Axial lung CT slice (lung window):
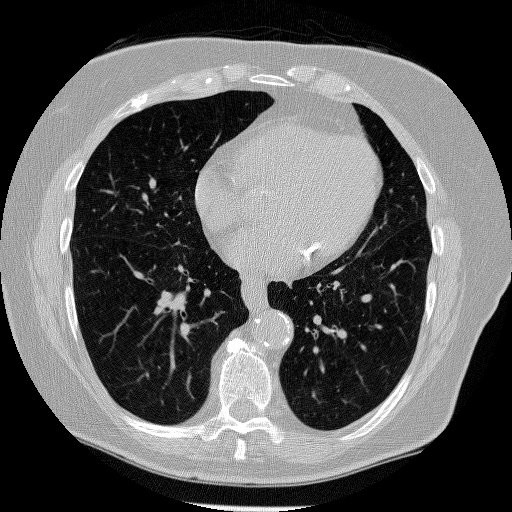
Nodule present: no